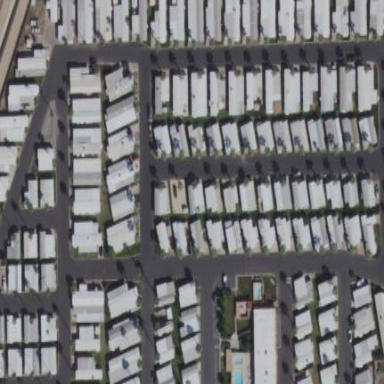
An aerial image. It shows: Residential area designated as trailer park.